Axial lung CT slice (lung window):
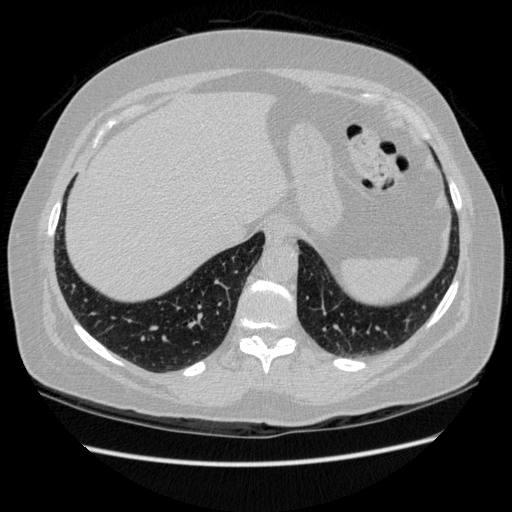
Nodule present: no